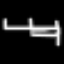
Label: bed